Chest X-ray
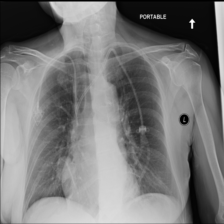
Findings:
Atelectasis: negative
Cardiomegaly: negative
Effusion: negative
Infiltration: negative
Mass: positive
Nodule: negative
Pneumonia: negative
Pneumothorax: negative
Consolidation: negative
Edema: negative
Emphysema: negative
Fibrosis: negative
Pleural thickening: negative
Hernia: negative